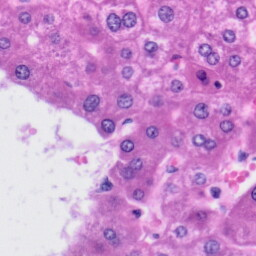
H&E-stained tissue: Liver